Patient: sex F, age 64
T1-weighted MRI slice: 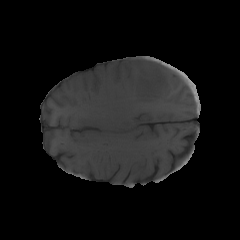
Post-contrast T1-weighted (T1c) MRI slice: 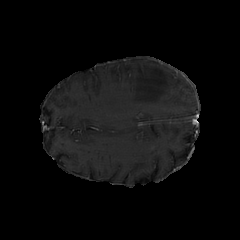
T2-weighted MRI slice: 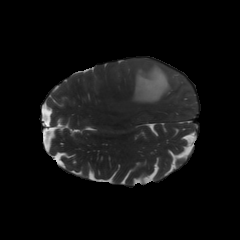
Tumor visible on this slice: yes
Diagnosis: Glioblastoma, IDH-wildtype
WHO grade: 4